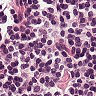
Metastatic tissue present: no